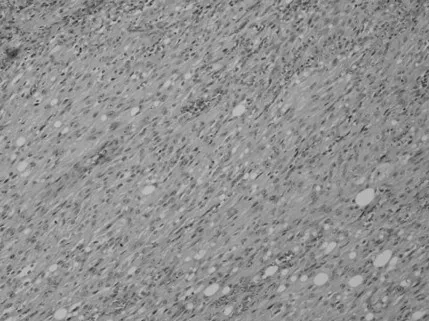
Microscopic findings of the resected and hematoxylin and eosin-stained specimen showing a spindle cell neoplasm arranged in a palisade manner.
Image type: pathology (h&e)